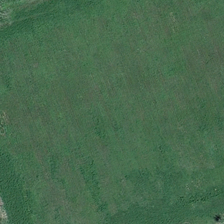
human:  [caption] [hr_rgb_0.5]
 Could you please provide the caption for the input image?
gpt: several green trees are near a piece of green meadow .

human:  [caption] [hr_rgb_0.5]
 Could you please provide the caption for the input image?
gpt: several green trees are near a piece of green meadow .

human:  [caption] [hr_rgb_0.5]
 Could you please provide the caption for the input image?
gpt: the meadow is green ,smooth and endless .

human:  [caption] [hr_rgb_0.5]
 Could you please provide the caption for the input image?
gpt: a green line is in the middle of the meadow .

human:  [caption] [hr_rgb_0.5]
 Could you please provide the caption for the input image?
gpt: the meadow is green ,smooth and endless .